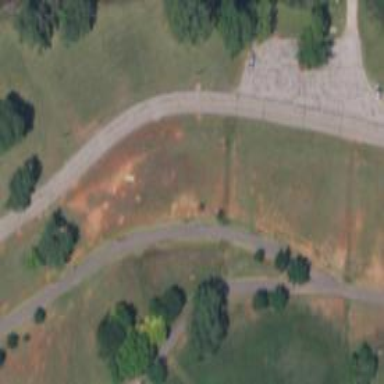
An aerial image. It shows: Disc golf tee area.